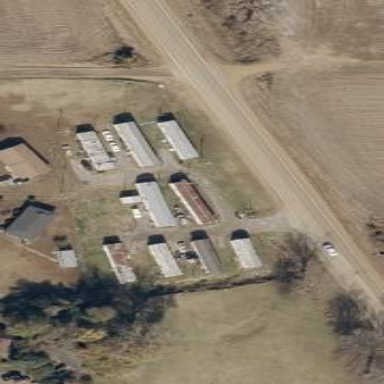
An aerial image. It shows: Residential area known as trailer park.